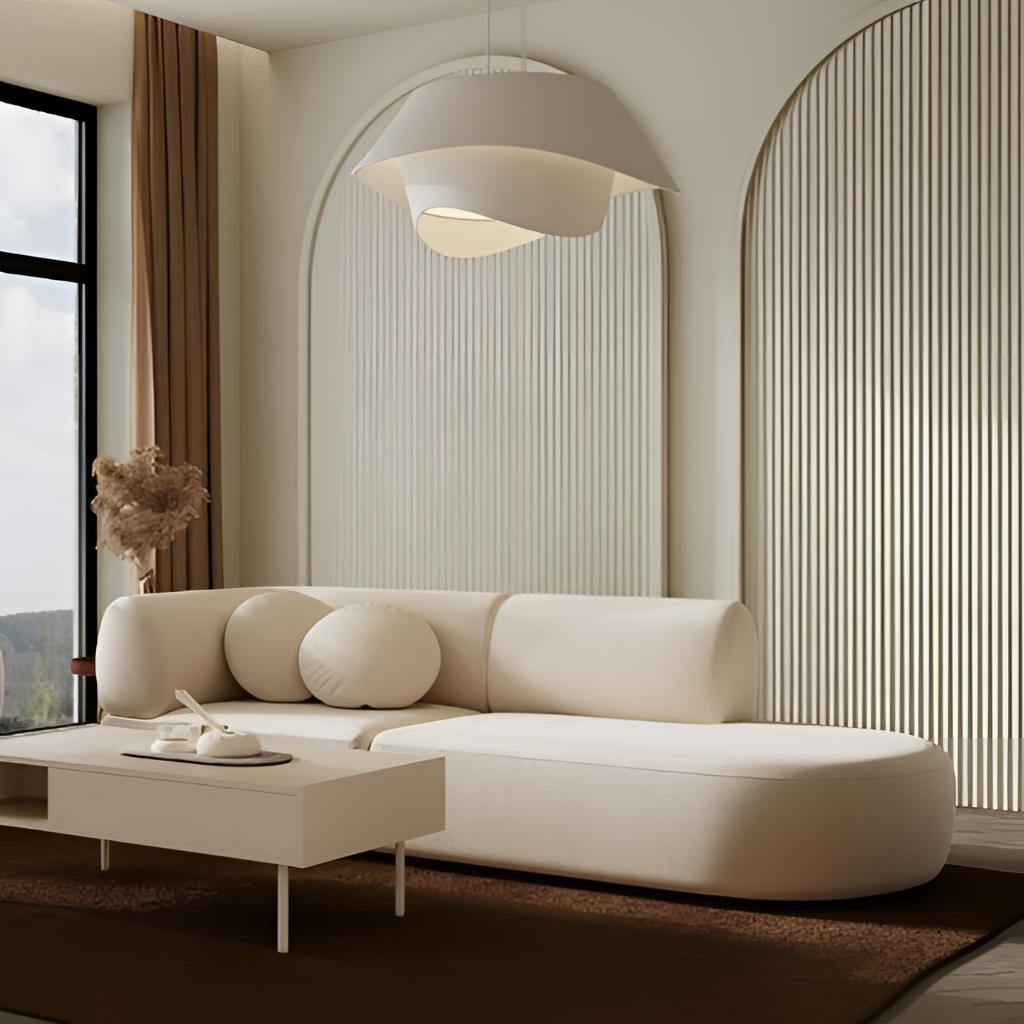
living room, leather sectional sofa, cream paint wallpaper, with vertical striped pattern, carpet flooring, with solid pattern, modern